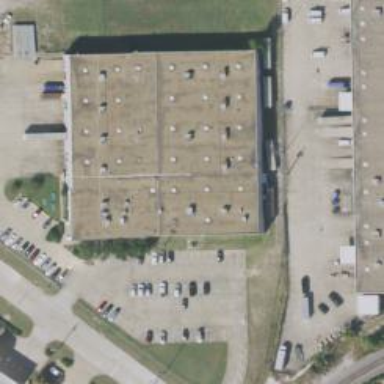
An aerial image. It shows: Warehouse.